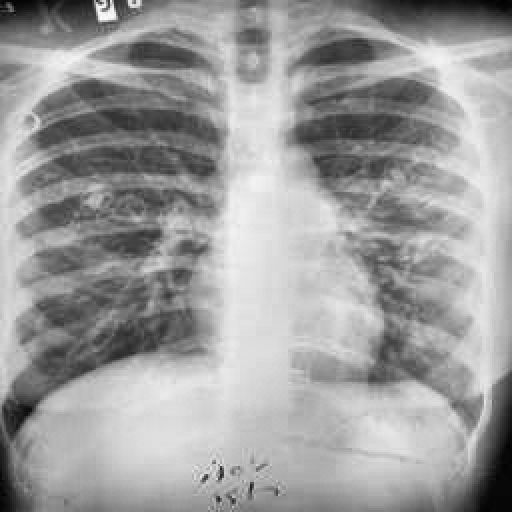
Finding: TUBERCULOSIS